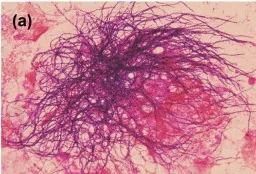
Etiological examination:. Gram-positive bacteria were observed by Gram staining under an oil mirror (x1,000 magnification).
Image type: pathology (gram)